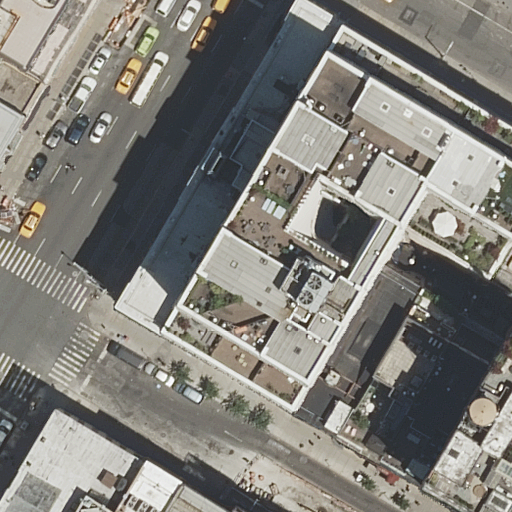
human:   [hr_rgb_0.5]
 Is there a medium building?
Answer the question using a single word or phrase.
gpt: yes

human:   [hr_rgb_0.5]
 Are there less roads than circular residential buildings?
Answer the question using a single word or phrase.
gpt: no

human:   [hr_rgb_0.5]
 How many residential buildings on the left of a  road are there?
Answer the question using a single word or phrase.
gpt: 7

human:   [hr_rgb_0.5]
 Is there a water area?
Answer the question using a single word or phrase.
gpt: no

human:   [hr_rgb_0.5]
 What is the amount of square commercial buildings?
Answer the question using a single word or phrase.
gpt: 0

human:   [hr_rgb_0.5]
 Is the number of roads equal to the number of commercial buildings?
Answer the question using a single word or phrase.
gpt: no

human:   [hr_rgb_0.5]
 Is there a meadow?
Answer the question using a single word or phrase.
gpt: no

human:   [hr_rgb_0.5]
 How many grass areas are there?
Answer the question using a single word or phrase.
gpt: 0

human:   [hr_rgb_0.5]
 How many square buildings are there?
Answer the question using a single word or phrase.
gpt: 0

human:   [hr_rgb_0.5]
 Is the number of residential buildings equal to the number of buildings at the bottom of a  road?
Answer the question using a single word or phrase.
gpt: no

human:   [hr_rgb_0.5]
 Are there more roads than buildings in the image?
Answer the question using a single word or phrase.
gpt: no

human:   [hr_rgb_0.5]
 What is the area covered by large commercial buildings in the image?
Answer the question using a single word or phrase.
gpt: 0m2

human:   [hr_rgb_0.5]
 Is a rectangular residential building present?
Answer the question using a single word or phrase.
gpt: yes

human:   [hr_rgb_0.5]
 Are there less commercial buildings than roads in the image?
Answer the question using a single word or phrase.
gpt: yes

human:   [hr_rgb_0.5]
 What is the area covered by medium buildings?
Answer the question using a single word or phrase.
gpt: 1177m2

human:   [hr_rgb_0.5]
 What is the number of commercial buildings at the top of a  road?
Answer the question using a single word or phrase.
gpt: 0

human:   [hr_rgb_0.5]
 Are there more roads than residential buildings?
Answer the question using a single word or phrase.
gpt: no

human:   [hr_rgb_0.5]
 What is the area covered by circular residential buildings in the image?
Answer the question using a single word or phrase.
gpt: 0m2

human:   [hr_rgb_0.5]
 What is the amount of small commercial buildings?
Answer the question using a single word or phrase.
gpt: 0

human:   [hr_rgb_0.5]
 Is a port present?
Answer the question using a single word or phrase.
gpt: no

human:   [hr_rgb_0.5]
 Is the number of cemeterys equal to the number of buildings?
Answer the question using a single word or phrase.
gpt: no

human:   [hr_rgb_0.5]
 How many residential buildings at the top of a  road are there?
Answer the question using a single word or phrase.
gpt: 6

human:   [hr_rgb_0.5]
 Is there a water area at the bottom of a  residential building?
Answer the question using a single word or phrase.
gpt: no

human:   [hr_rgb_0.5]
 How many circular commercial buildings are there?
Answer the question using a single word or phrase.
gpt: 0

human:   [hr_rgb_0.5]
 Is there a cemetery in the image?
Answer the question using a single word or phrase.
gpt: no

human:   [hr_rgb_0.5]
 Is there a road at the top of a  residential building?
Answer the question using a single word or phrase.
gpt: yes

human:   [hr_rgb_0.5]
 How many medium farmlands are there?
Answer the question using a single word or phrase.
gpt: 0

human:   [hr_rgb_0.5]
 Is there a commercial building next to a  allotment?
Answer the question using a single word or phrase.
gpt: no

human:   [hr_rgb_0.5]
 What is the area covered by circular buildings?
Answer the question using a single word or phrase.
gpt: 0m2

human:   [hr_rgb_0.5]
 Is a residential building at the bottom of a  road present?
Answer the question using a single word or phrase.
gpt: yes

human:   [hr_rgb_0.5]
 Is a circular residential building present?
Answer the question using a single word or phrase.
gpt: no

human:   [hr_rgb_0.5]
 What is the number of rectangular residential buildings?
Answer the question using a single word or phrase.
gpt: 9

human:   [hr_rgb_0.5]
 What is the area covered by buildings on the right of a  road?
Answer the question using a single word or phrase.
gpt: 3219m2

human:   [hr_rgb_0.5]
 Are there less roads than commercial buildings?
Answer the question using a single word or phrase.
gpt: no

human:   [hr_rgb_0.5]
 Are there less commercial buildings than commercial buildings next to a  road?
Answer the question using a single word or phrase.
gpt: no

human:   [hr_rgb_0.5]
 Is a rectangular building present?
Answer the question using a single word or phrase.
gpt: yes